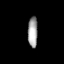
Tissue: prostate
Cell type: Myeloid cells
Senescence score: 0.7896
Nuclear area (px): 292
Mean DAPI intensity: 162.613